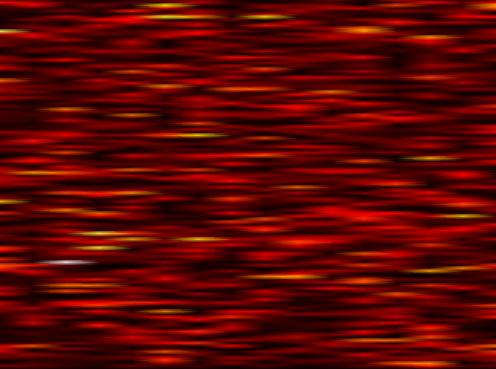
Label: WOLA